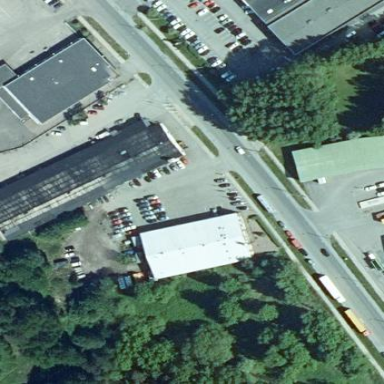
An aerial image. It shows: Commercial building with gabled roof.